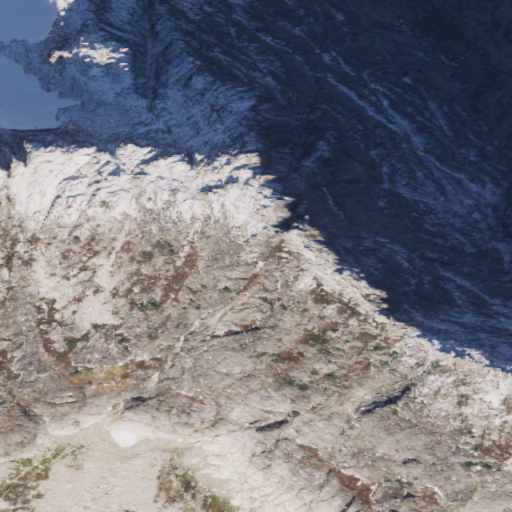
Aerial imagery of mountain in Washington named Davis Peak containing barren land, grassland, and evergreen forest